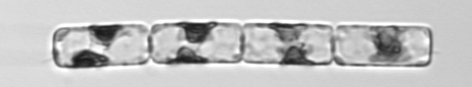
Label: Guinardia_delicatula